Question: I would like to know how I can rectify this issue. Research and replacement of code has been done however the problem persists.
Here is my code working with volley.
'''
private void Regist(){
loading.setVisibility(View.VISIBLE);
btn_regist.setVisibility(View.GONE);
final String name = this.name.getText().toString().trim();
final String email = this.email.getText().toString().trim();
final String password = this.password.getText().toString().trim();
StringRequest stringRequest = new StringRequest(Request.Method.POST, URL_REGIST,
new Response.Listener<String>() {
@Override
public void onResponse(String response) {
try{
JSONObject jsonObject = new JSONObject(response);
String success = jsonObject.getString("success");
if(success.equals("1")) {
Toast.makeText(RegisterActivity.this, "Register Success!", Toast.LENGTH_SHORT).show();
}
}catch (JSONException e) {
e.printStackTrace();
Toast.makeText(RegisterActivity.this, "Register Error!" + e.toString(), Toast.LENGTH_SHORT).show();
loading.setVisibility(View.GONE);
btn_regist.setVisibility(View.VISIBLE);
}
}
},
new Response.ErrorListener() {
@Override
public void onErrorResponse(VolleyError error) {
Toast.makeText(RegisterActivity.this, "Register Error!" + error.toString(), Toast.LENGTH_SHORT).show();
loading.setVisibility(View.GONE);
btn_regist.setVisibility(View.VISIBLE);
}
})
{
@Override
protected Map<String, String> getParams()throws AuthFailureError {
Map<String, String> params = new HashMap<>();
params.put("name", name);
params.put("email", email);
params.put("password", password);
return super.getParams();
}
};
RequestQueue requestQueue = Volley.newRequestQueue(this);
requestQueue.add(stringRequest);
'''
Since I receive 'com.android.volley.ClientError' I assume this is wrong but if you require the rest of the code please comment!
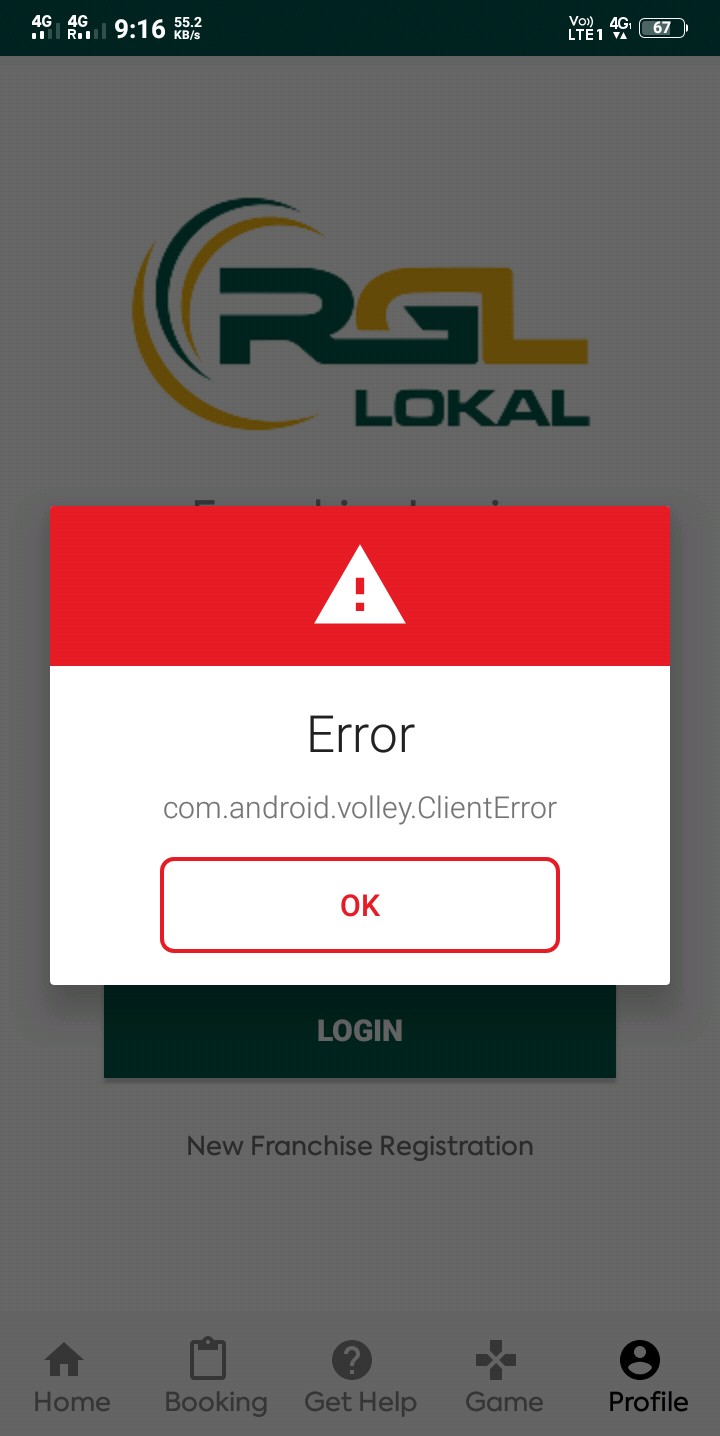
Answer: Replace
'''
return super.getParams()
'''
By
'''
return params;
'''